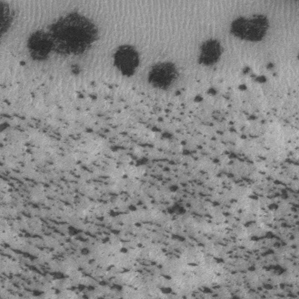
Label: frost